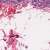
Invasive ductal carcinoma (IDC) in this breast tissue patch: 0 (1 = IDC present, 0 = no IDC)